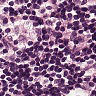
Metastatic tissue present: no